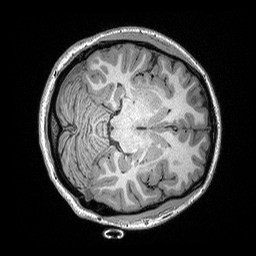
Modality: T1w
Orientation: axial
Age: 20
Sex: female